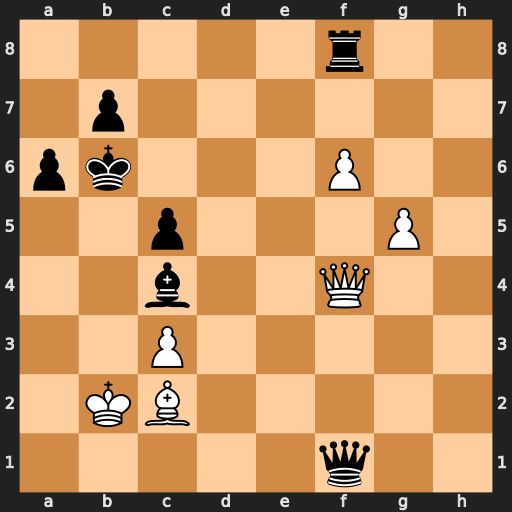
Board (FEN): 5r2/1p6/pk3P2/2p3P1/2b2Q2/2P5/1KB5/5q2
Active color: w
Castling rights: -
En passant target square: -
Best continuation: Qd6+ Kb5 Qxf8